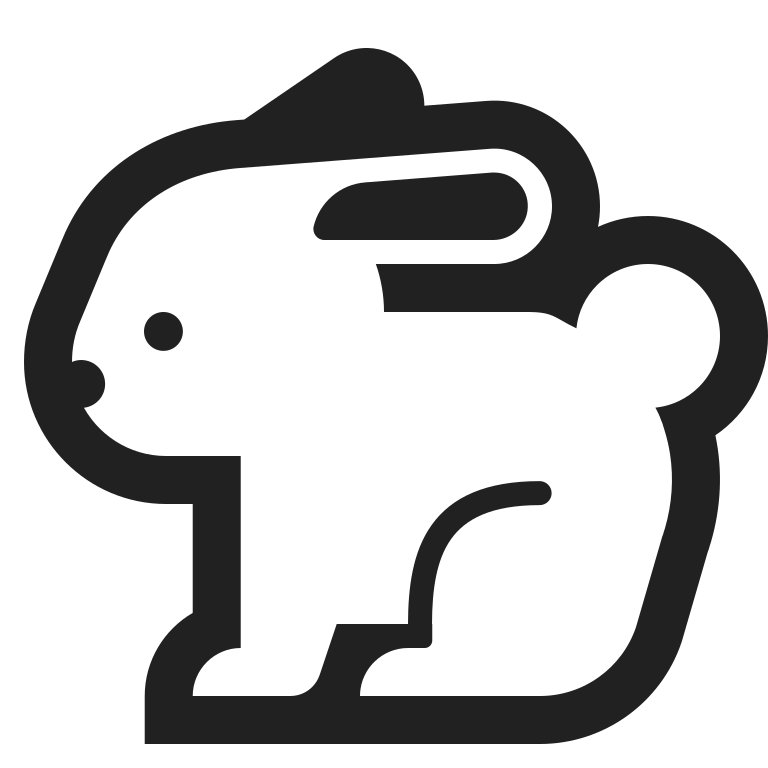
rabbit high contrast